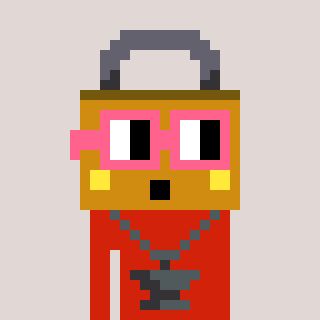
a pixel art character with square pink glasses, a lock-shaped head and a red-colored body on a warm background